Interaction volume radius: 5 \u00c5
Interaction volume height: 15 \u00c5
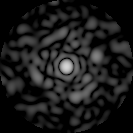
Disorder parameter: 0.8386